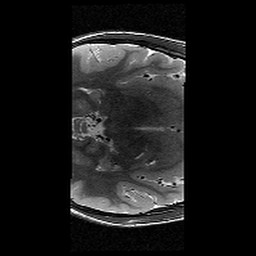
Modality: T2w
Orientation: axial
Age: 12
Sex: male
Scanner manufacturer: siemens
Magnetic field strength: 3 T
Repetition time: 9.23 s
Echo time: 0.067 s